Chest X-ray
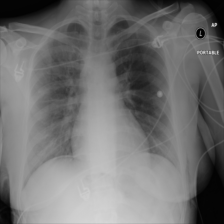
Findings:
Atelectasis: negative
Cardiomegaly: negative
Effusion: negative
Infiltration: negative
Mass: negative
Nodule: negative
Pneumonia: negative
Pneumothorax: negative
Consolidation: negative
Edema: negative
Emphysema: negative
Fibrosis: negative
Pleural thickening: negative
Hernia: negative